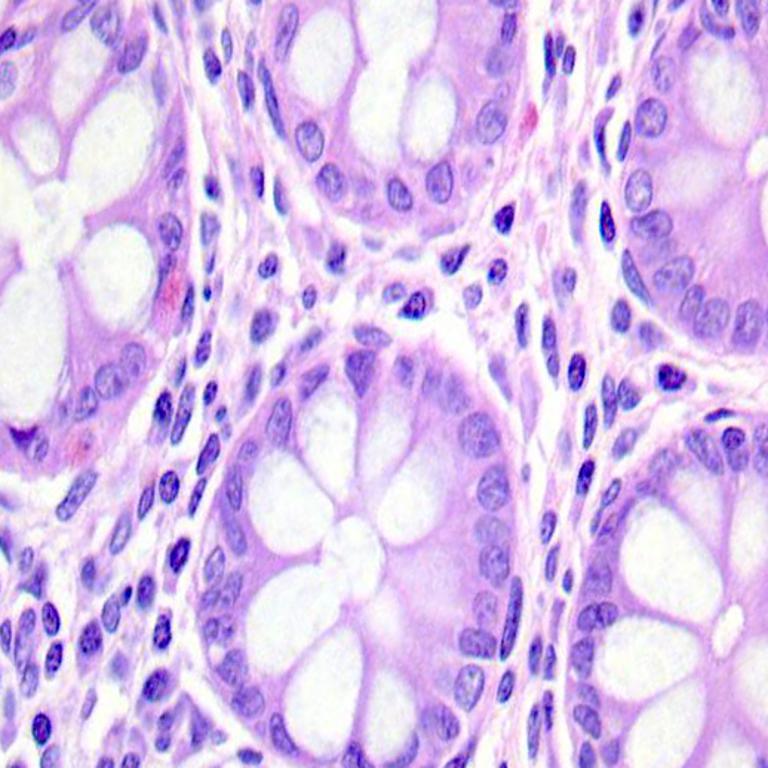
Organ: colon
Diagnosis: benign